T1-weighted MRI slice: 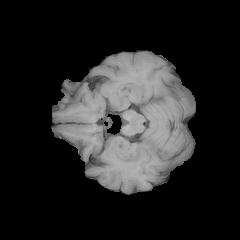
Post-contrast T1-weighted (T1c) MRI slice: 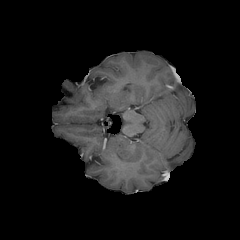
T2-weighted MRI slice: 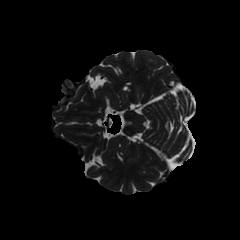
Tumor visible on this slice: no